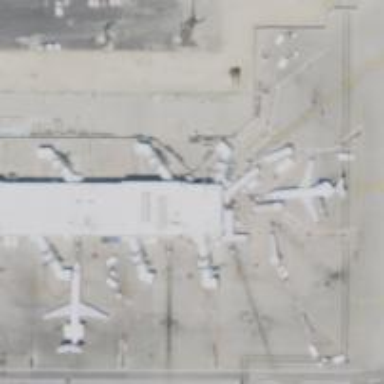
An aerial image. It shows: Airport gate.